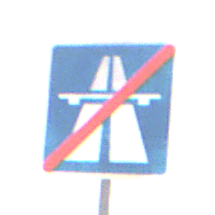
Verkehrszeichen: EndeAutbahn
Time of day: MorningAfternoon
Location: Outdoor (Suburban)
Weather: PartlyCloudy
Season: NotSpecified
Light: Natural